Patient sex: M
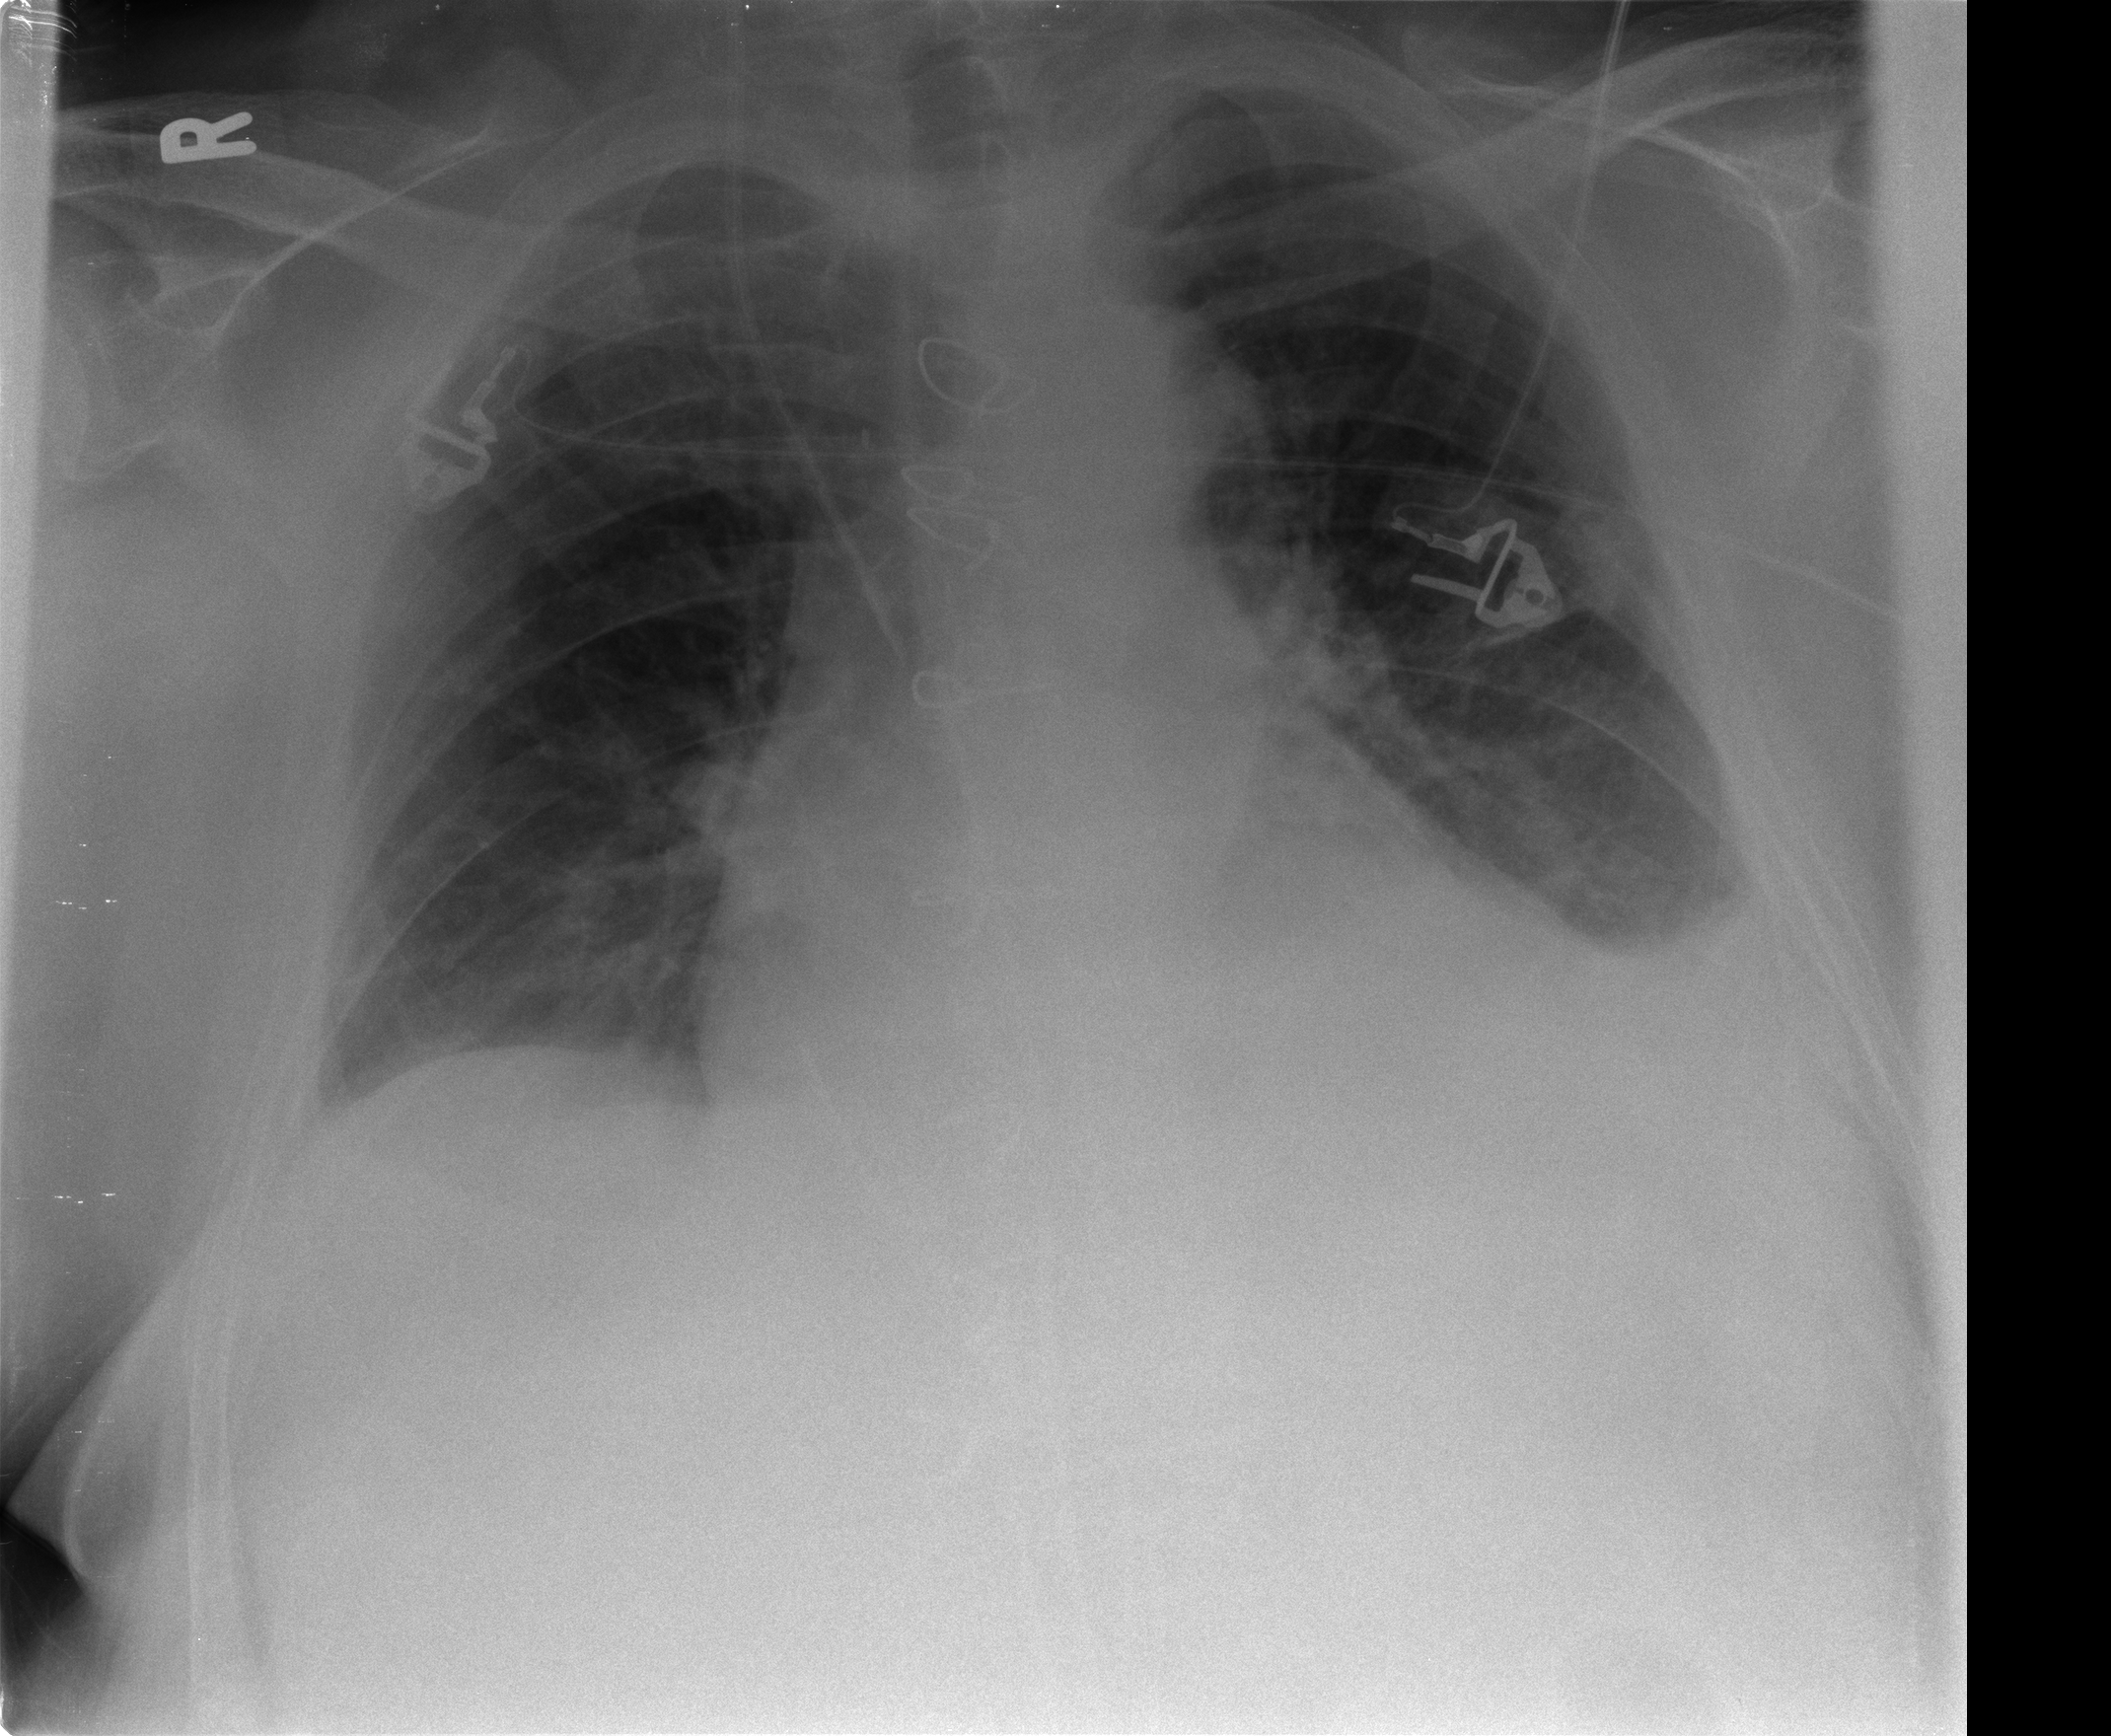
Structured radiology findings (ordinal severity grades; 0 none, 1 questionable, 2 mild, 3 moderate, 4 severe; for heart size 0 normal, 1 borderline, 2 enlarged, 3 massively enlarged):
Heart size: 2
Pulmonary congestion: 0
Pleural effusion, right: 1
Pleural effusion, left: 2
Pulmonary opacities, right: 0
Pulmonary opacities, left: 0
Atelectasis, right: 2
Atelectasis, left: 2